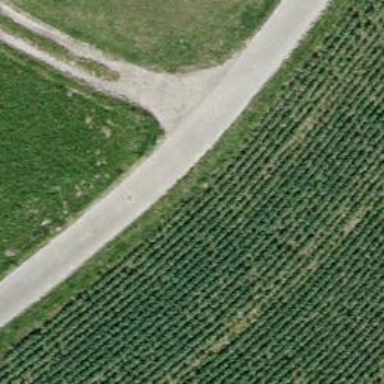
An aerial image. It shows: Well-maintained track road with grade 1 tracktype.